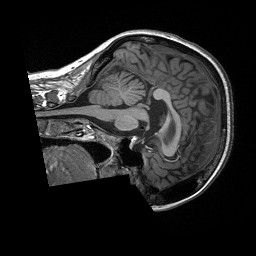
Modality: T1w
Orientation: sagittal
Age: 50
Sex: female
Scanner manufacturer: siemens
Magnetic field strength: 3 T
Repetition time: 2.4 s
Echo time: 0.00226 s